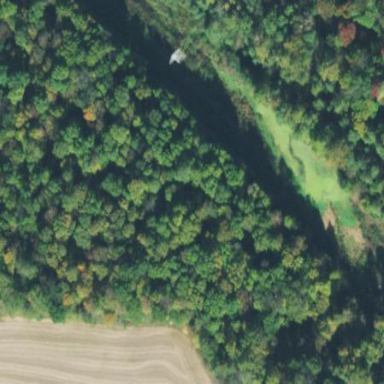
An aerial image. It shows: Serene woodland landscape.